Contrast-enhanced CT slice 86 of 127
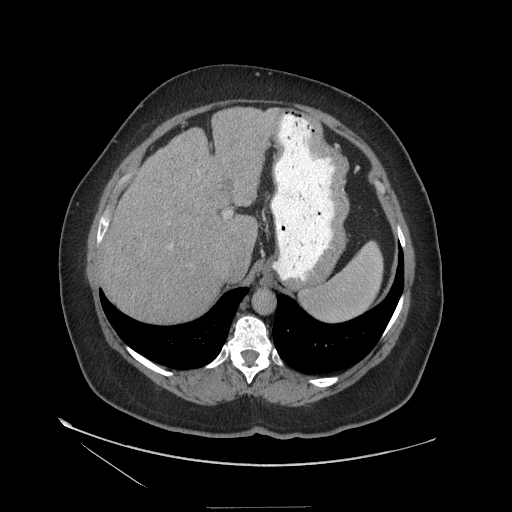
Segmented voxel counts for this case:
Liver: 1232079 voxels
Tumor mass: 4091 voxels
Portal vein: 3423 voxels
Abdominal aorta: 4999 voxels